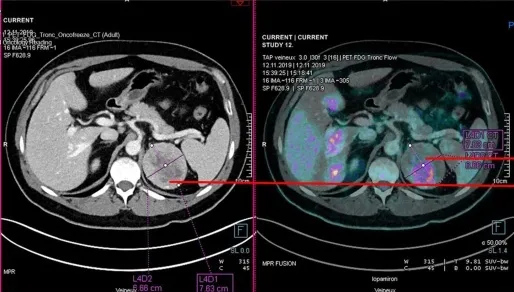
18FDG-PET-CT combined with contrast CT-scan showing the hypermetabolic left adrenal tumor, without distant metastases.
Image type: radiology (ct)